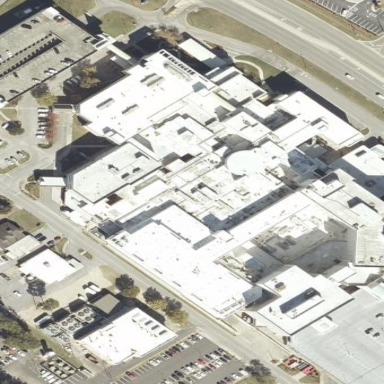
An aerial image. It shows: Hospital providing healthcare services.